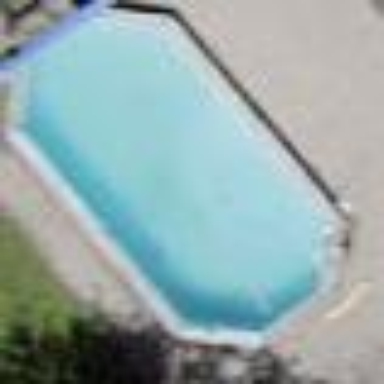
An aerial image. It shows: Swimming pool within leisure land area designed for swimming activities.